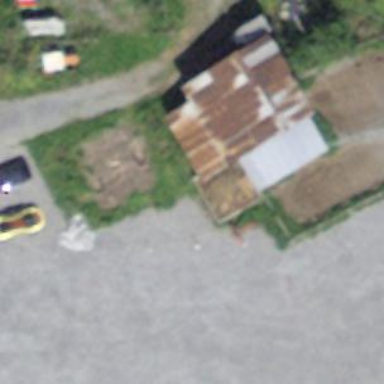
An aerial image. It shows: Barn.